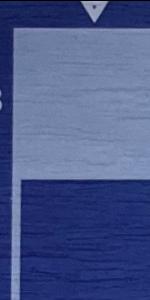
Label: Empty